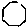
Label: hexagon